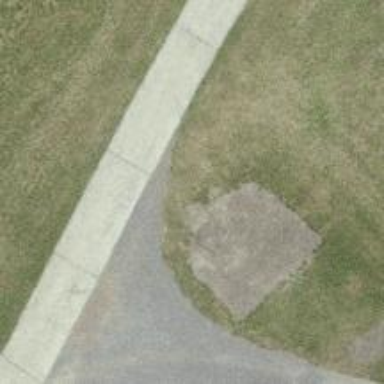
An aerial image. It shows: Residential road paved with concrete.